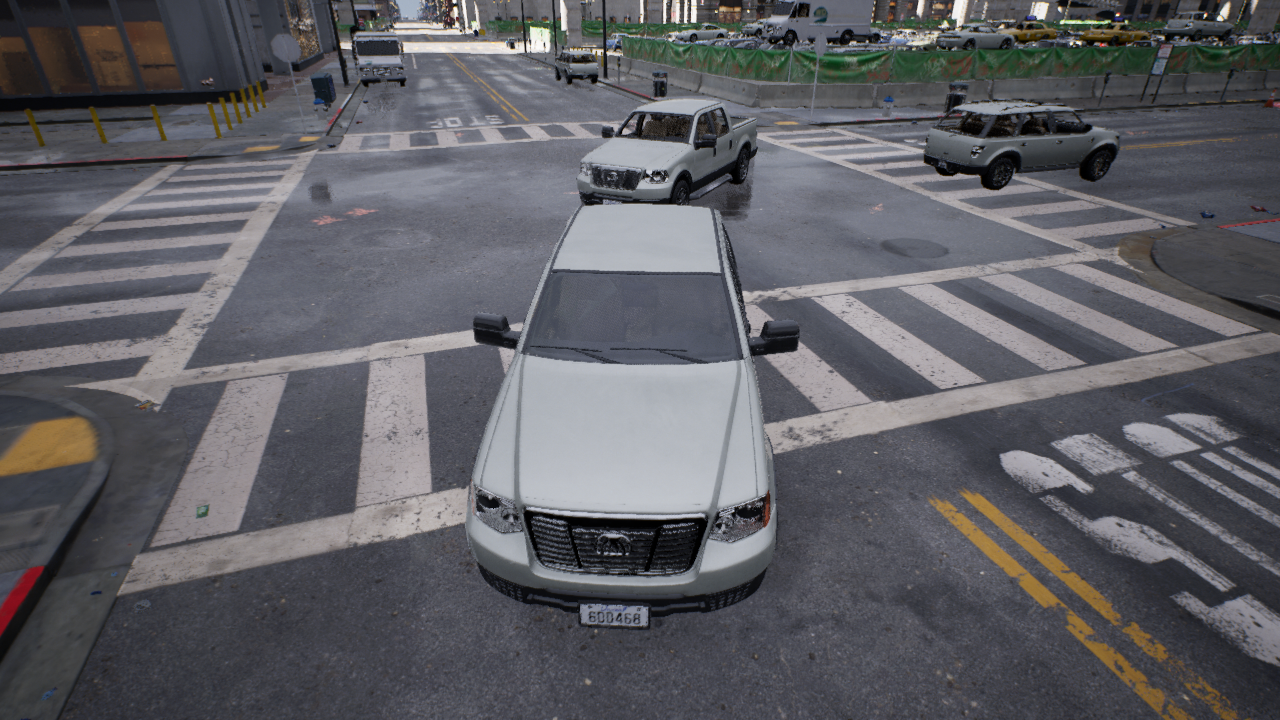
Venue: intersection
Lighting: clear day
Vehicle rig: pickup